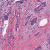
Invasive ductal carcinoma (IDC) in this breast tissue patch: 1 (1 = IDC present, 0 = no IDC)